Question: I have a lot of different plots, wich sizes must be strongly specified. One plot per one file. The problem is that when size too large I have some free spaces in subplot from the left, which I want to crop. I can't use 'subplots_adjust' because plots with small sizes will be croped too. Also I can't use 'tight' option when I call 'savefig'. So, how can I align all my plots to the left side with fixed indent in all my files?
'''
import sys, os
import matplotlib.pyplot as plt
path = sys.path[0]
sizes = [(12,3,), (4,3,)]
x = range(20)
for i, size in enumerate(sizes):
fig = plt.figure(figsize = size, dpi = 80, facecolor='white', edgecolor=None, linewidth=0.0, frameon=True, subplotpars=None)
ax = fig.add_subplot(111)
ax.plot(x)
plt.ylabel ('Some label')
fig.savefig(os.path.join(path, 'size_'+str(i)+'.png'), dpi=80, facecolor=fig.get_facecolor(), edgecolor=None, papertype=None, format='png' ,transparent=False)
'''

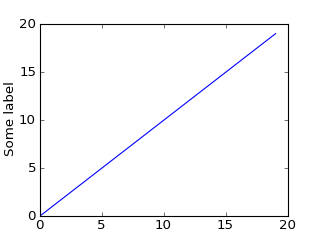
Answer: I think you can just use <URL>:
'''
import sys, os
import matplotlib.pyplot as plt
path = sys.path[0]
sizes = [(12,3,), (4,3,)]
x = range(20)
for i, size in enumerate(sizes):
fig = plt.figure(figsize = size, dpi = 80, facecolor='white', edgecolor=None,linewidth=0.0, frameon=True, subplotpars=None)
ax = fig.add_subplot(111)
ax.plot(x)
plt.ylabel ('Some label')
plt.tight_layout()
fig.savefig(os.path.join(path, 'size_'+str(i)+'.png'), dpi=80,facecolor=fig.get_facecolor(), edgecolor=None, papertype=None, format='png',transparent=False)
'''
Also you can use something like
'''
fig.subplots_adjust(right=0.9, left=0.1, top=0.9, bottom=0.1, wspace=0.2)
'''
instead of 'plt.tight_layout()'. If you want.
Please, tell me if that's not what you need.